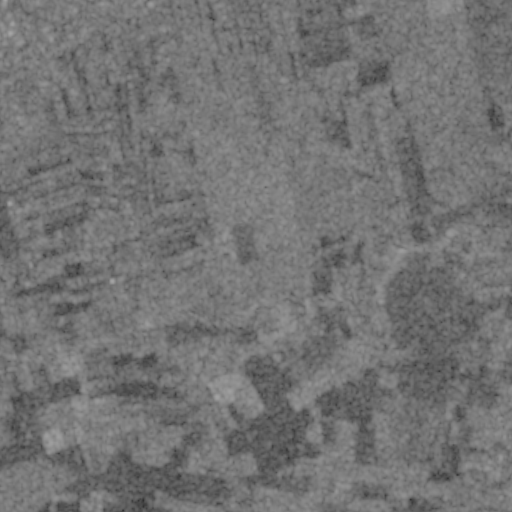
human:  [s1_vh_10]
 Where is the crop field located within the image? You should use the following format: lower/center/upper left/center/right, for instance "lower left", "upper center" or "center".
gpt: The crop field is located in the upper right of the image.
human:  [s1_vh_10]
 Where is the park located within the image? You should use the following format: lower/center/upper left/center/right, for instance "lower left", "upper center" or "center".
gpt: The park is located in the upper left of the image.
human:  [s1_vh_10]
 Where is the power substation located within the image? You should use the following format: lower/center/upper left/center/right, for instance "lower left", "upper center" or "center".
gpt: The power substation is located in the center left of the image.
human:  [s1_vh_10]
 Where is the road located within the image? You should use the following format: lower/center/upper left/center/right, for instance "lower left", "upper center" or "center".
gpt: There is no road in the image.

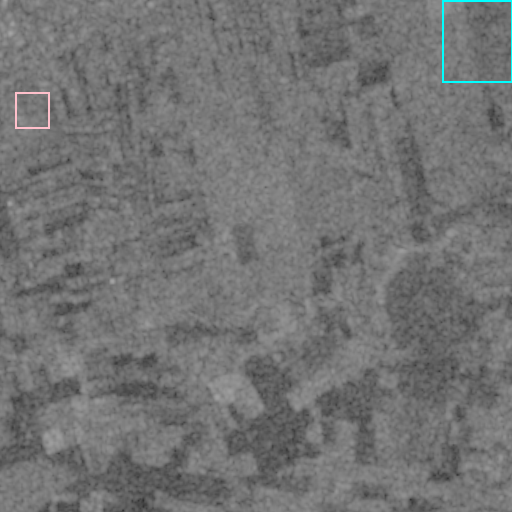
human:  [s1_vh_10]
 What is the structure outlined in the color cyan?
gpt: The structure outlined in cyan is a crop field.
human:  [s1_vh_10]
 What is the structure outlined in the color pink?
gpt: The structure outlined in pink is a park.
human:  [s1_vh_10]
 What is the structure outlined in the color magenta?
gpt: There is no magenta outline.